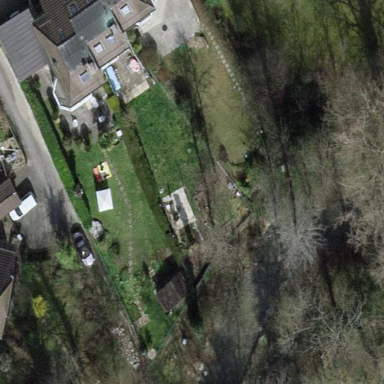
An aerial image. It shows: Garden enclosed by fence.